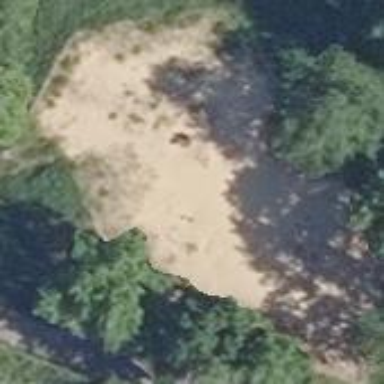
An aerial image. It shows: Natural area covered with sand.